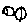
Label: fish